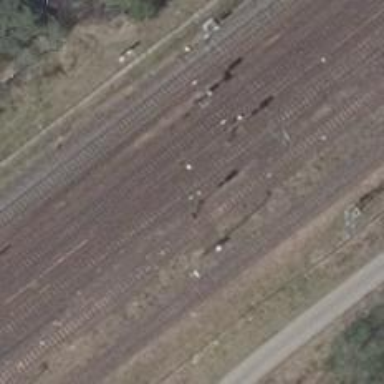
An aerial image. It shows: Railway siding for service.